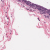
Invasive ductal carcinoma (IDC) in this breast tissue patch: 0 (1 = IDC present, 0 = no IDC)